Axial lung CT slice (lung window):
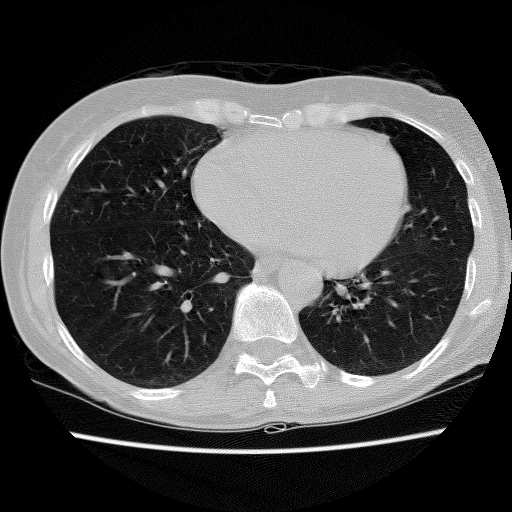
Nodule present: no